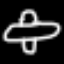
Label: airplane